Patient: sex F, age 33
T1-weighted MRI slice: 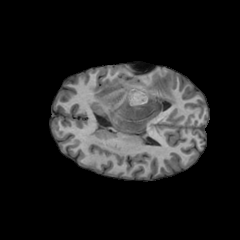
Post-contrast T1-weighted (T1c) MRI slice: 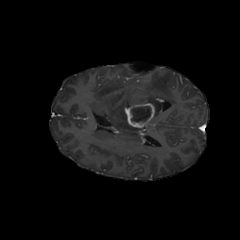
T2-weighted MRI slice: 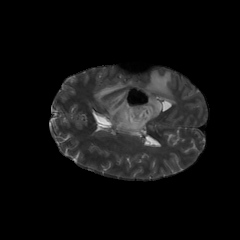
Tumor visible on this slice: yes
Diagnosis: Glioblastoma, IDH-wildtype
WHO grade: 4